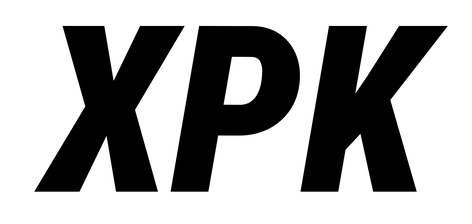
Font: Roboto-Italic_Condensed_Black_Italic